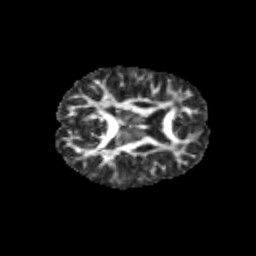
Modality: FA
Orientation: axial
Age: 9
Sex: female
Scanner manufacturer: siemens
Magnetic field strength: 3 T
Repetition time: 3.8 s
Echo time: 0.07 s